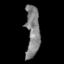
Tissue: lung
Cell type: Epithelial cells
Senescence score: 0.1005
Nuclear area (px): 686
Mean DAPI intensity: 129.707